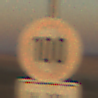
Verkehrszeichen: Geschwindigkeit100
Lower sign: ZeitangabenOhneBeschraenkungAufWochentage1
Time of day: SunriseSunset
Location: Outdoor (Nature)
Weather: Clear
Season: NotSpecified
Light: Natural